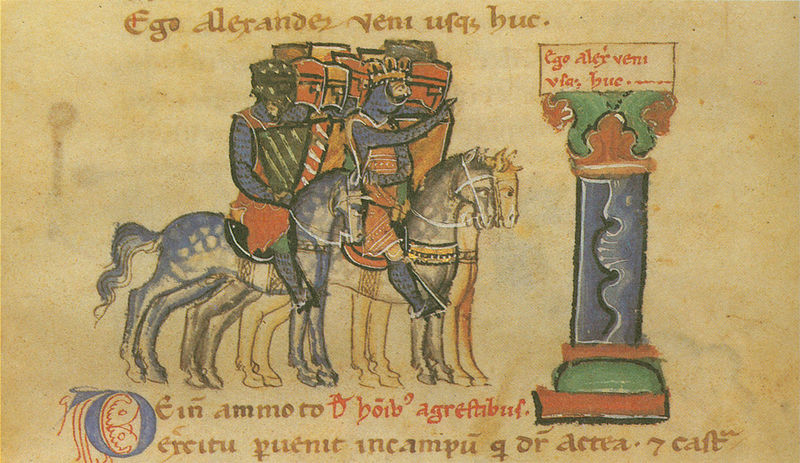
Titel: Alexanderroman
Institution: Leipzig, Stadtbibliothek
Schlagwörter: blau, blätter, kampf, männer, säule, zeichnung, rot, bibel, drei, krone, pferd, pferde, reiter, zaumzeug, schrift, krieg, gefolge, könig, soldaten, tafel, inschrift, zeigen, schild, buch, druck, text, ritter, rüstung, helme, latein, schilde, buchmalerei, alexander, majuskel, huch, kmapf